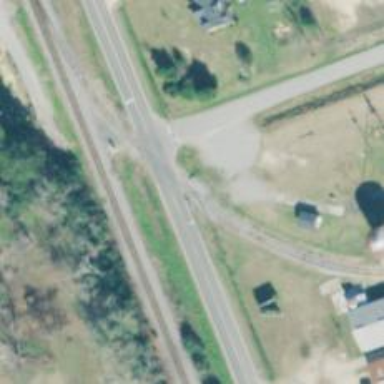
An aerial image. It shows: Railway spur for agricultural freight transportation.